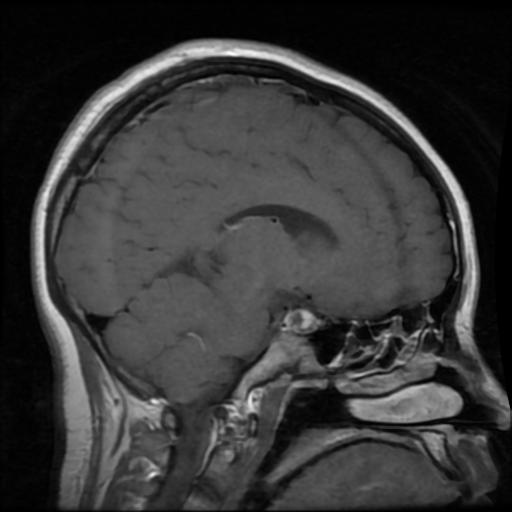
Label: pituitary